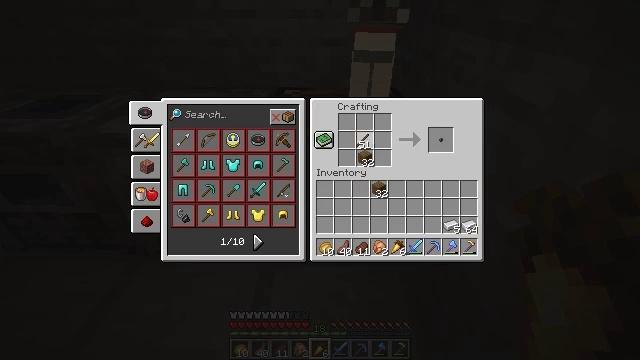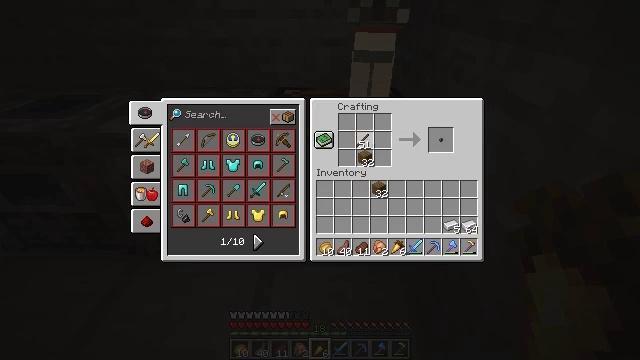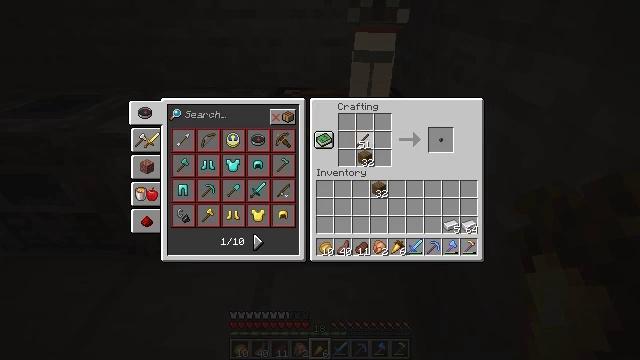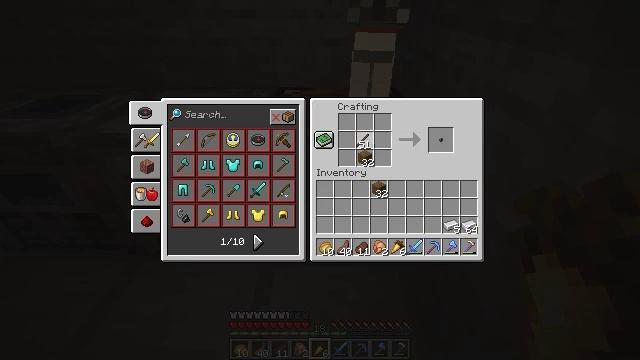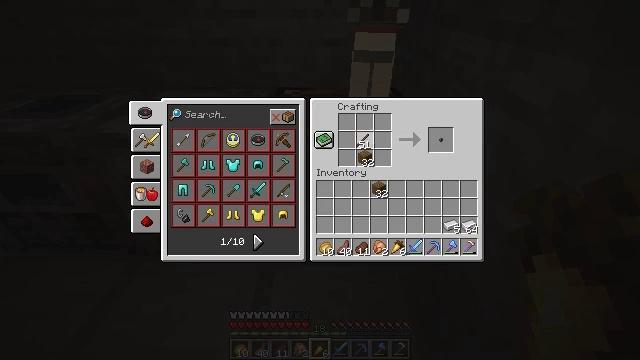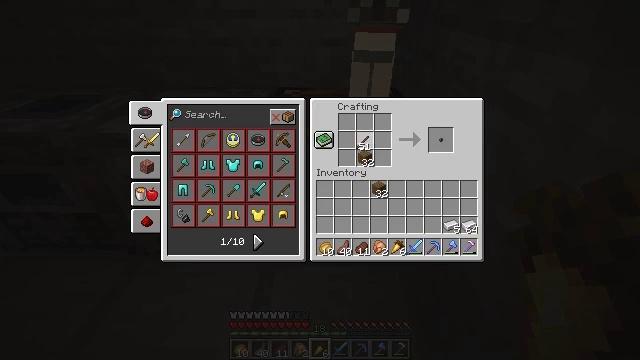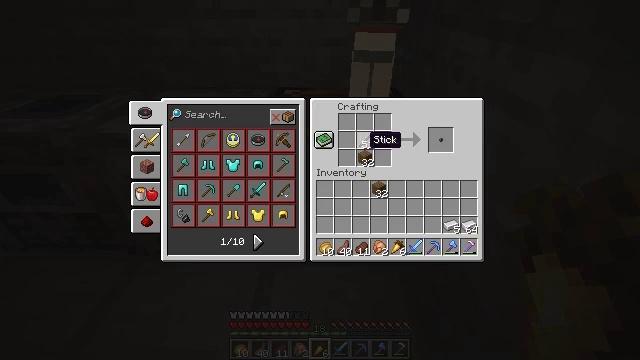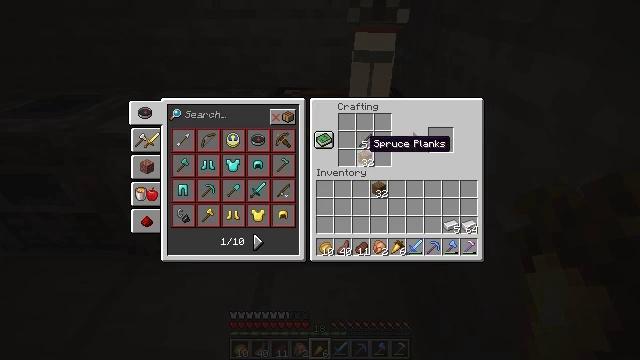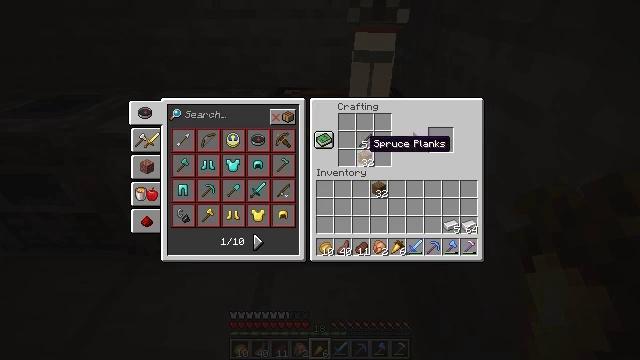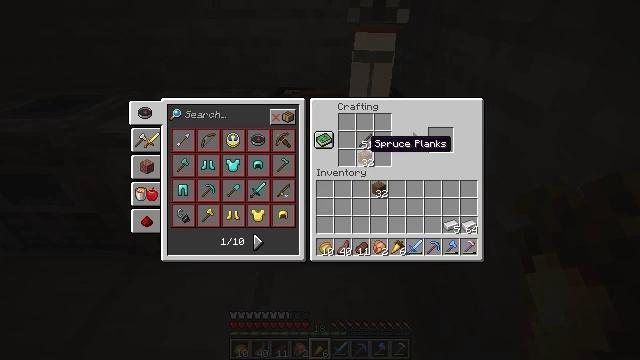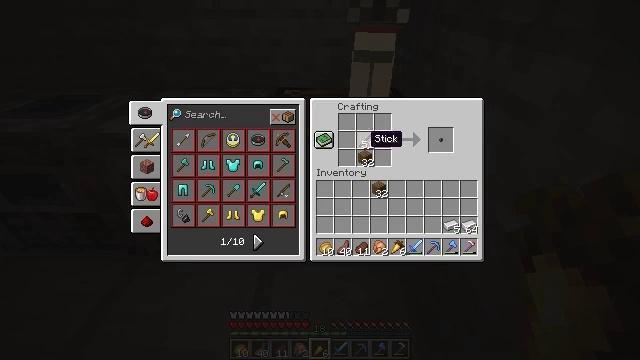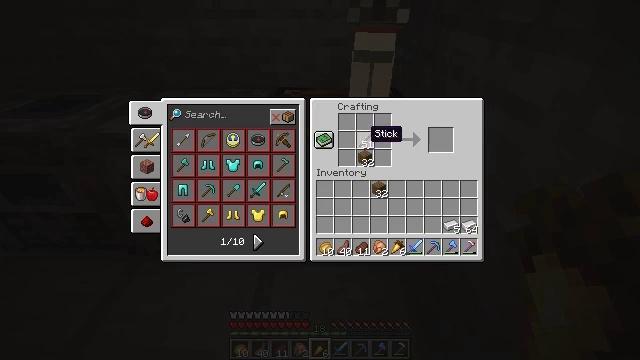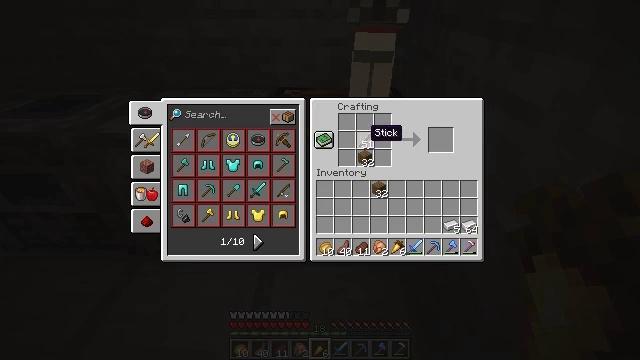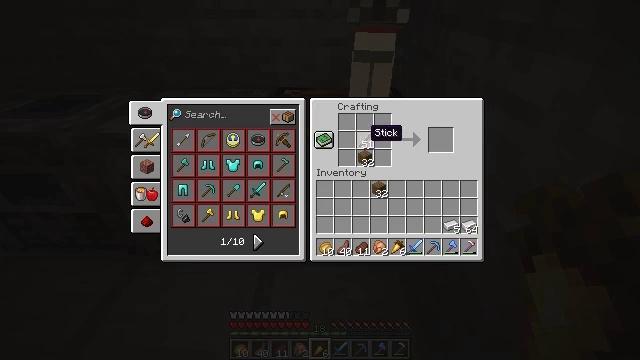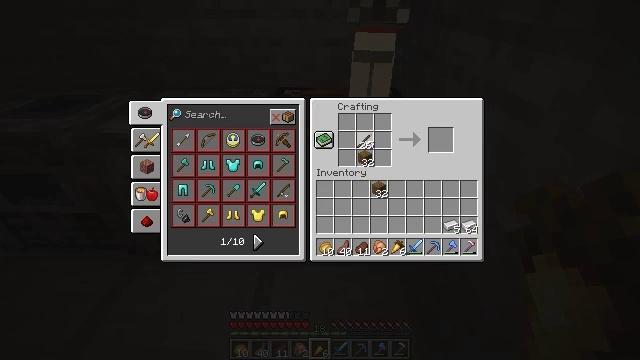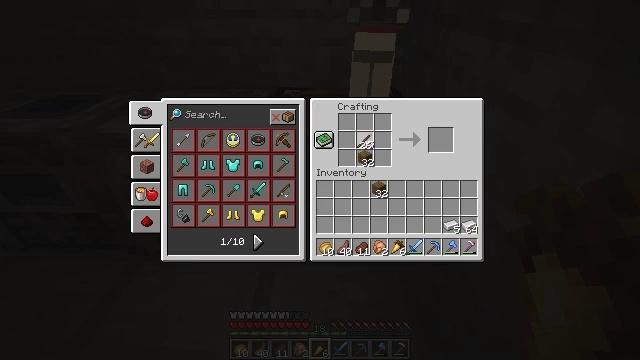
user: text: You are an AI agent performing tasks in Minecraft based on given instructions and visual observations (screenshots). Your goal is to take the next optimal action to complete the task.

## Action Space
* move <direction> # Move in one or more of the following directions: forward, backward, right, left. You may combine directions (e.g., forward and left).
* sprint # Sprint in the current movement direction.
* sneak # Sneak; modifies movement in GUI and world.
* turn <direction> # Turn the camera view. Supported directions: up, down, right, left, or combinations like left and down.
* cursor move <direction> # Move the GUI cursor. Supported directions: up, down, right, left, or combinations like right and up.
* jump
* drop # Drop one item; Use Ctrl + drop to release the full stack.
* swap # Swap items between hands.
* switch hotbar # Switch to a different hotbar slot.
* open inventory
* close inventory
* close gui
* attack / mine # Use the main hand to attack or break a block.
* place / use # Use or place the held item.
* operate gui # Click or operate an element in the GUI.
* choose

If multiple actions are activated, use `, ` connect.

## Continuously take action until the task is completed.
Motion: motion action
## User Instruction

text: Craft a tripwire hook at the crafting table.
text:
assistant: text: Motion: no_op
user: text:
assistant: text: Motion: no_op
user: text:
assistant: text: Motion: attack / mine
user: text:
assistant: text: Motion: attack / mine
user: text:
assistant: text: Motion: attack / mine
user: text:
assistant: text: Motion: no_op
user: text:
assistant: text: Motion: no_op
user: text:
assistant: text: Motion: no_op
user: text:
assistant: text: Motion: no_op
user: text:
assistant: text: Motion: no_op
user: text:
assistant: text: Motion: no_op
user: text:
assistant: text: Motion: no_op
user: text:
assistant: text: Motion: no_op
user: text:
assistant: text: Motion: use / place
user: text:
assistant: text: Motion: use / place
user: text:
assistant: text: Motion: no_op
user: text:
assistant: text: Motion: turn right and down
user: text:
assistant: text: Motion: turn right and down
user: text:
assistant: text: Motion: turn right and down
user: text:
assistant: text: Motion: no_op
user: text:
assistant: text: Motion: no_op
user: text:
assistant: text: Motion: no_op
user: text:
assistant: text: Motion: turn left
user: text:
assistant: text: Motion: no_op
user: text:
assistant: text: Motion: no_op
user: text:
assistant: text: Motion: no_op
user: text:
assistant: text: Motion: no_op
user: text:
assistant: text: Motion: no_op
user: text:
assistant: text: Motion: no_op
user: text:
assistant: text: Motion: no_op